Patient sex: M
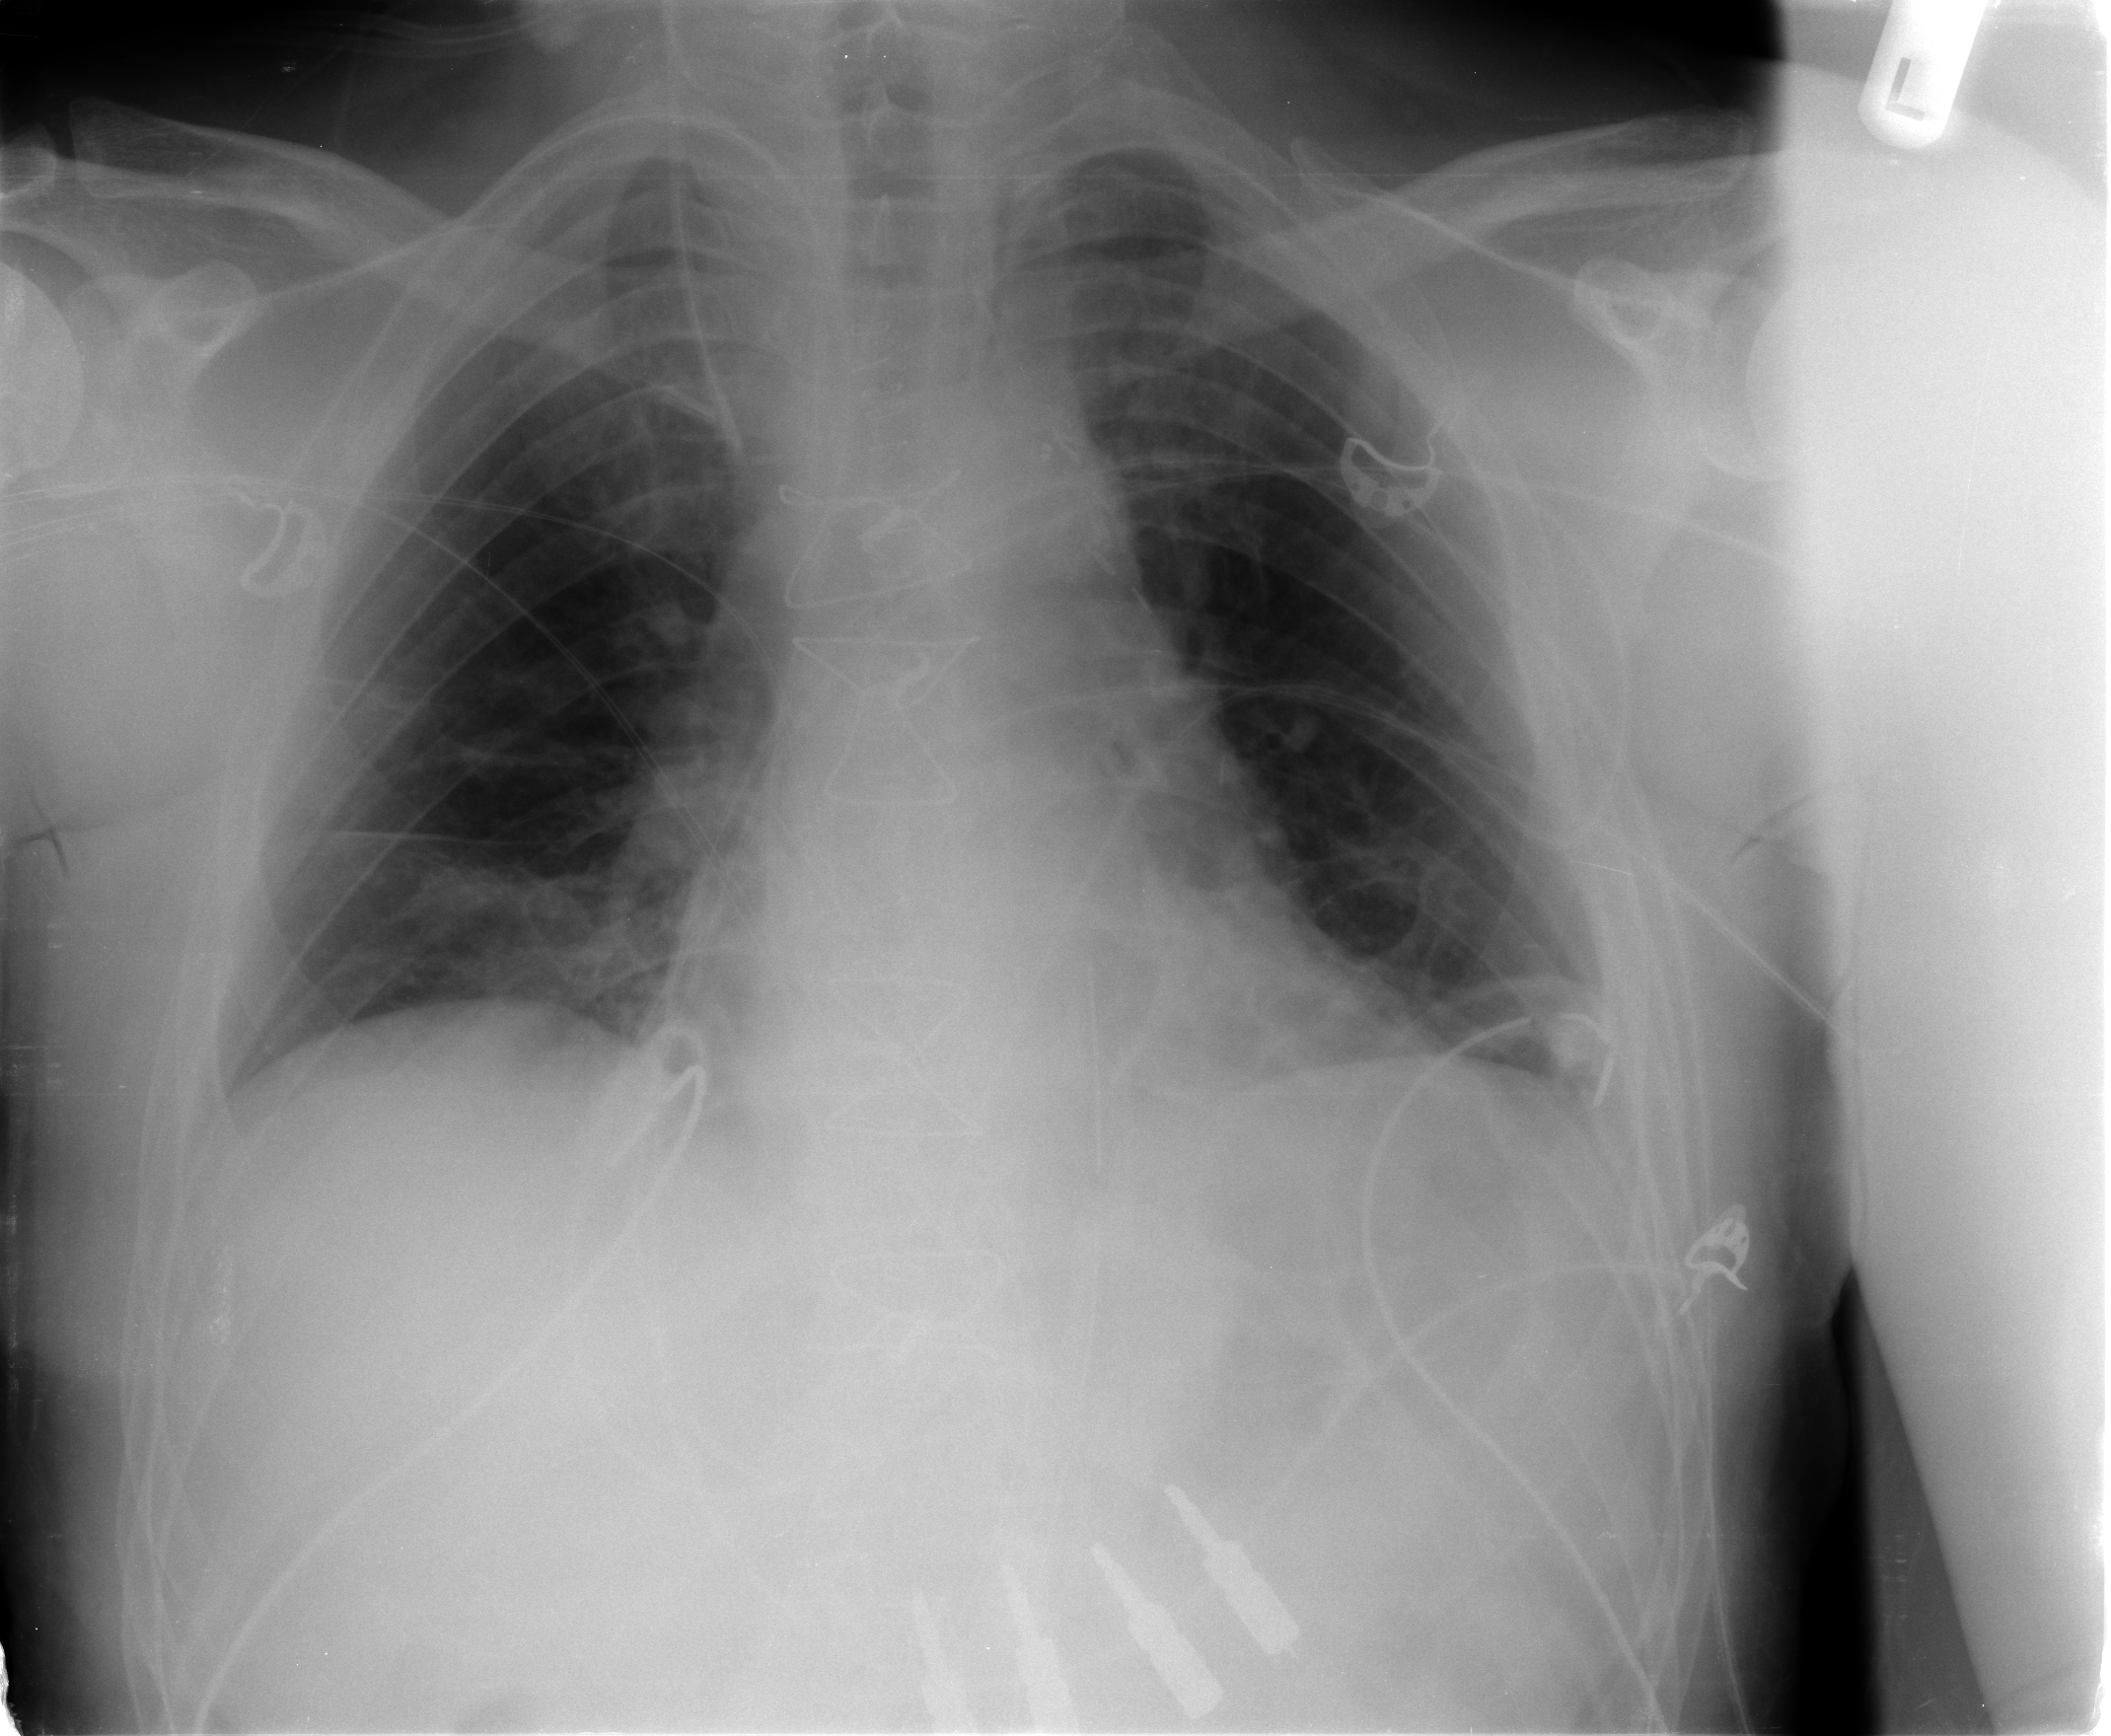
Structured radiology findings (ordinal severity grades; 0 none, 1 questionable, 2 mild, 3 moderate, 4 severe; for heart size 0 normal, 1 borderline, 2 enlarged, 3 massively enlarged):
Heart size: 0
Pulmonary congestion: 2
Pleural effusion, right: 1
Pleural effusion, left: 1
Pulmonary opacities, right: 2
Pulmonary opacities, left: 0
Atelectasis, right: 2
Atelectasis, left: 2